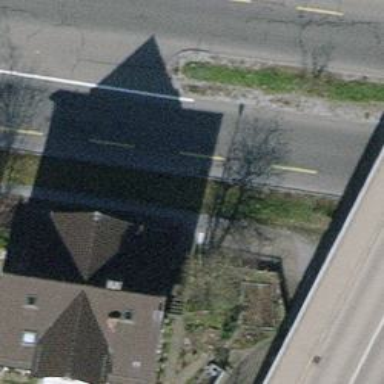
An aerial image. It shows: Sidewalk.